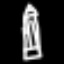
Label: pencil